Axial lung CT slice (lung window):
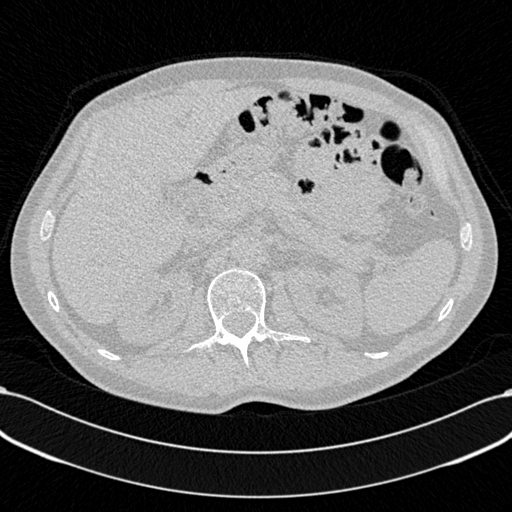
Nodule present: no